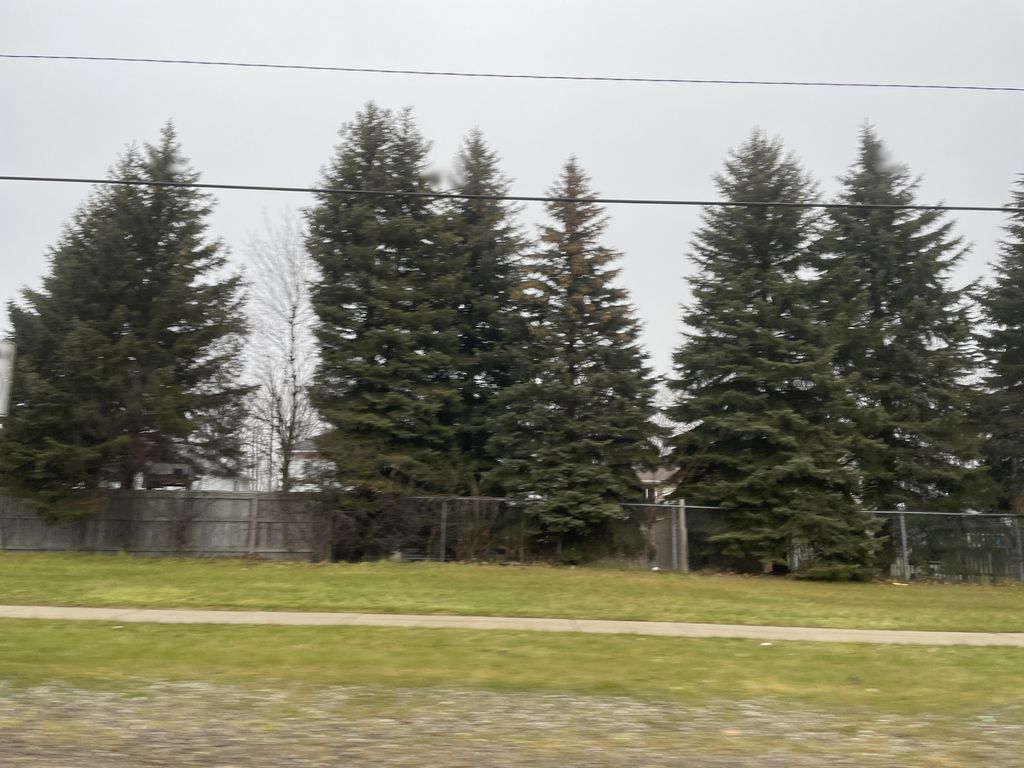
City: kitchener-waterloo